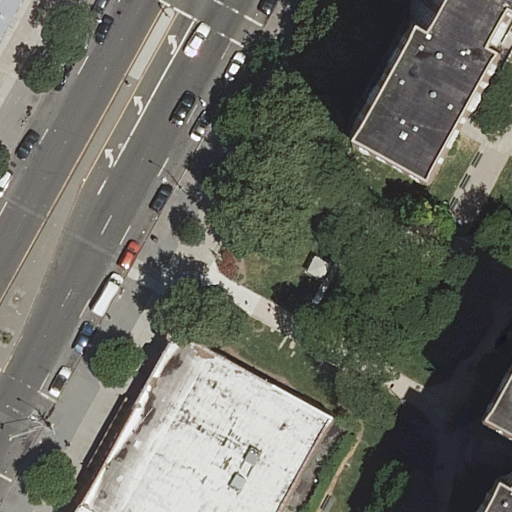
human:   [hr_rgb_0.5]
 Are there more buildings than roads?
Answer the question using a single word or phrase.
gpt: yes

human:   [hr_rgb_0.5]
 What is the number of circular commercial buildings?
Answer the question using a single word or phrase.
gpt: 0

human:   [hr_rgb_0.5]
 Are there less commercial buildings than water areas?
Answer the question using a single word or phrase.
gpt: no

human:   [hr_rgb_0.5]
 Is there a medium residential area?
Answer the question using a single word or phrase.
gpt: no

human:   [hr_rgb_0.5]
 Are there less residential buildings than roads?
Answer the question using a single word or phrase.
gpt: no

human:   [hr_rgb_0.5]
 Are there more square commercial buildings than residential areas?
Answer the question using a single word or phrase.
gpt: no

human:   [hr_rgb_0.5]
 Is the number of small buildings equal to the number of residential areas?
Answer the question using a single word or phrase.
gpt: no

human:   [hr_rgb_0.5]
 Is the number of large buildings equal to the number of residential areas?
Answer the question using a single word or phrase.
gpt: no

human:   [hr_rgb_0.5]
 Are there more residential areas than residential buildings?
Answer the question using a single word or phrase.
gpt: no

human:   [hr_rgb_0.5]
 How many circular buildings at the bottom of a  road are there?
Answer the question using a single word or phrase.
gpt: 0

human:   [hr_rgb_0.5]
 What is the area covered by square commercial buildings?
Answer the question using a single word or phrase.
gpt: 0m2

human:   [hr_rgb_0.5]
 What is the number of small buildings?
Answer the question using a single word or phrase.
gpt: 2

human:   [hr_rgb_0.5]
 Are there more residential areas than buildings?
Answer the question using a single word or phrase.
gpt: no

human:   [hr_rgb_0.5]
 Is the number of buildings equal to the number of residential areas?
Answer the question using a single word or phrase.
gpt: no

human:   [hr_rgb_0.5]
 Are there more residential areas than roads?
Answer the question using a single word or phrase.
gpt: no

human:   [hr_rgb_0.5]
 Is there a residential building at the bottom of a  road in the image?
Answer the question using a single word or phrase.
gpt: yes

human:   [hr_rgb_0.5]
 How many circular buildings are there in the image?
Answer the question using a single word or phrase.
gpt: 0

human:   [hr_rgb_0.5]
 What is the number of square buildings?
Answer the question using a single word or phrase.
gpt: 0

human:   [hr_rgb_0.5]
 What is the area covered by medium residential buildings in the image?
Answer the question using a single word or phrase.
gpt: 0m2

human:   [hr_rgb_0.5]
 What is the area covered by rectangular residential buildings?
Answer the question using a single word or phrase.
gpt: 1122m2

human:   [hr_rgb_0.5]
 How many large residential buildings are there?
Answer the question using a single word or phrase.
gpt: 2

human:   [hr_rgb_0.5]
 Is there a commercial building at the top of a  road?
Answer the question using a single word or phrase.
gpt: no

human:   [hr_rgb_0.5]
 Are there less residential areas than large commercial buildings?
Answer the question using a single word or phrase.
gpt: no

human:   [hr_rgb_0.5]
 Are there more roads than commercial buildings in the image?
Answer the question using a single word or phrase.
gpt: yes

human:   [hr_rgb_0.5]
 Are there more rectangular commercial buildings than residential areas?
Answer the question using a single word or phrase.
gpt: no

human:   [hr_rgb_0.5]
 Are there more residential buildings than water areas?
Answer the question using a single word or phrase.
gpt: yes

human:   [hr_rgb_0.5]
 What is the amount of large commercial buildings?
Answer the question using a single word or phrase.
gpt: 0

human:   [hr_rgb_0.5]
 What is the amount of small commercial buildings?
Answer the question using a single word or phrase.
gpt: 0

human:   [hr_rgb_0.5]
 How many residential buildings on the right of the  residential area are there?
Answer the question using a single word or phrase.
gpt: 0

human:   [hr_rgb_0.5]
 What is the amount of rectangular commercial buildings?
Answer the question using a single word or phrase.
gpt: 0

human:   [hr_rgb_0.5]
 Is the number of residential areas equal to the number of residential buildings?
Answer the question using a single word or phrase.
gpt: no

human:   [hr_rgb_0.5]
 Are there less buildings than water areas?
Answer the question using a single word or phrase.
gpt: no

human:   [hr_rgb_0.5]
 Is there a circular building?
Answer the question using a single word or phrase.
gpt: no

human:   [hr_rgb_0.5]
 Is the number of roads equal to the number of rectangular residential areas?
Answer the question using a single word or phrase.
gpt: no

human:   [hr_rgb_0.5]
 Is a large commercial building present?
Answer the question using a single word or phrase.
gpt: no

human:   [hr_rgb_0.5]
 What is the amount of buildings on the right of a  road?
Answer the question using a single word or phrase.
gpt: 3